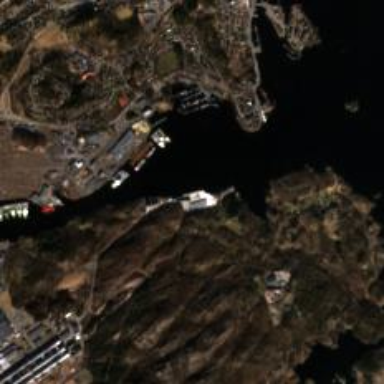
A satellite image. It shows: Man-made quay.